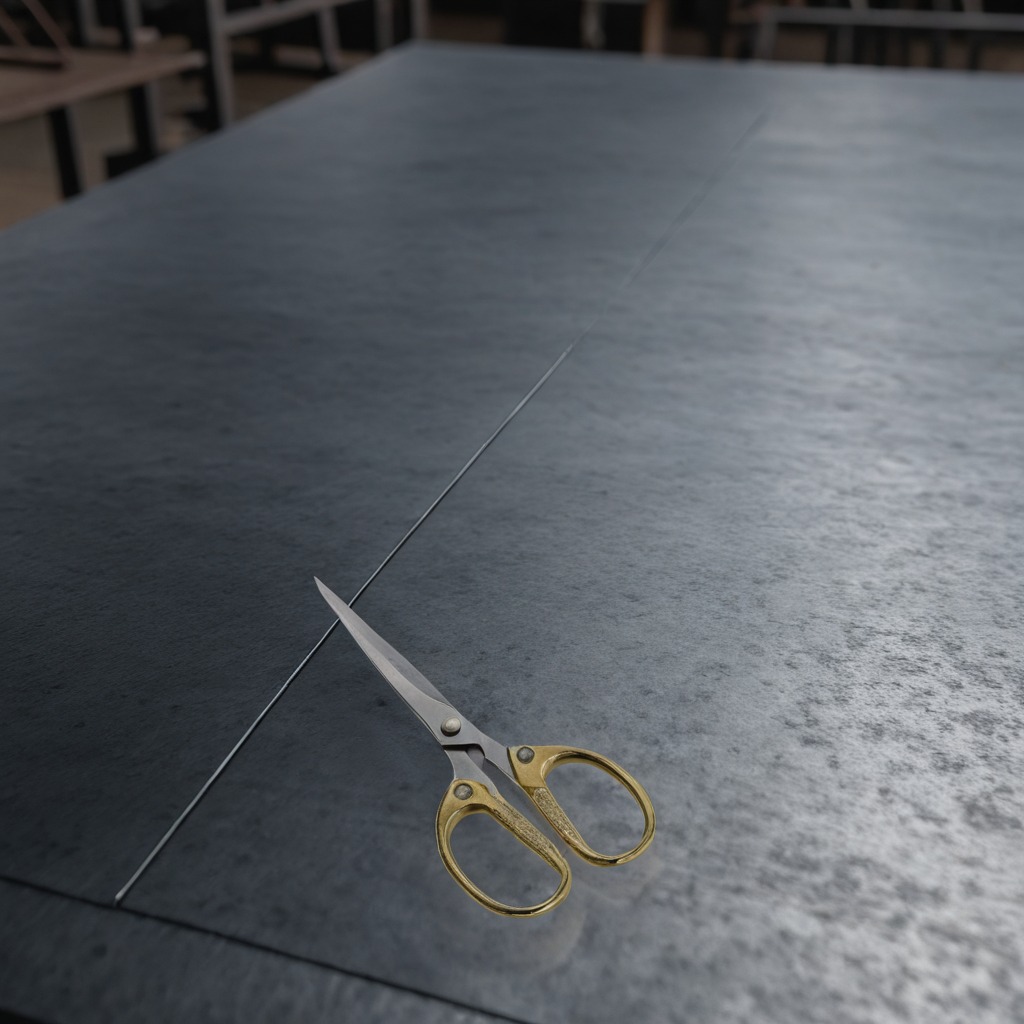
A scissor lies on the cold steel table in a mining workshop.